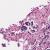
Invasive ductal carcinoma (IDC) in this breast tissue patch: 1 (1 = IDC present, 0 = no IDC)